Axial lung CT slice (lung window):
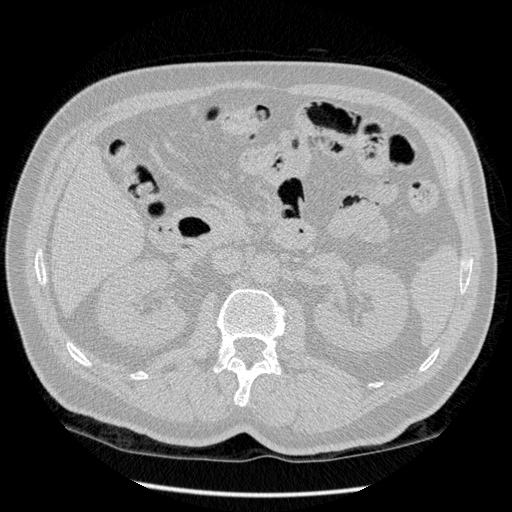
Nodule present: no